Brain MRI, t1w sequence, axial 2D slice.
Patient: age 28, sex M, weight 90 kg, height 1.9 m
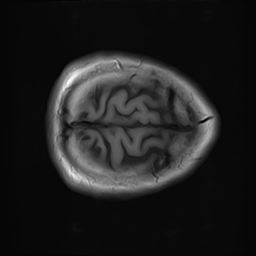